Field crop: maize
Growth stage: 2
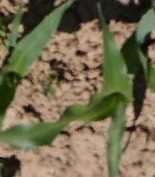
Species: maize